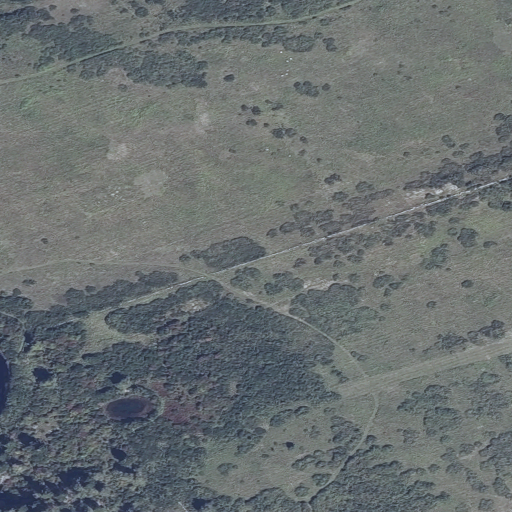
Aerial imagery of island in Maine named Richmond Island containing grassland, pasture, mixed forest, evergreen forest, deciduous forest, and herbaceous wetlands